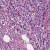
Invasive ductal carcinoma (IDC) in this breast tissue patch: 1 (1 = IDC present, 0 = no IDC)